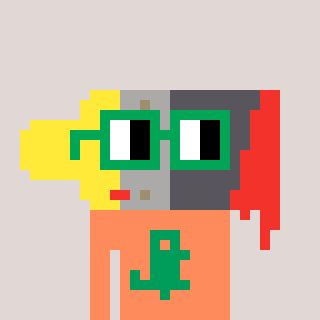
a pixel art character with square green glasses, a paintbrush-shaped head and a peachy-colored body on a warm background